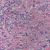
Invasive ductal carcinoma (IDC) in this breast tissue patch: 1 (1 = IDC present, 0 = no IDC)